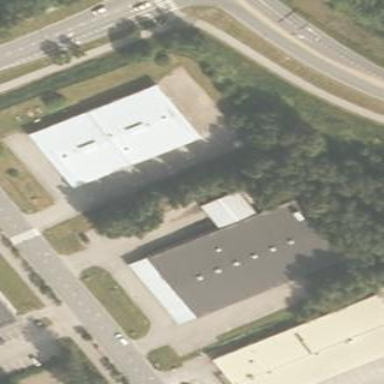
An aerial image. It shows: Warehouse.